Frequency: 80000
Velocity: 0,248
Power: 31,9
Pulse duration: 0,0000001
Pass count: 1
Magnification: 10
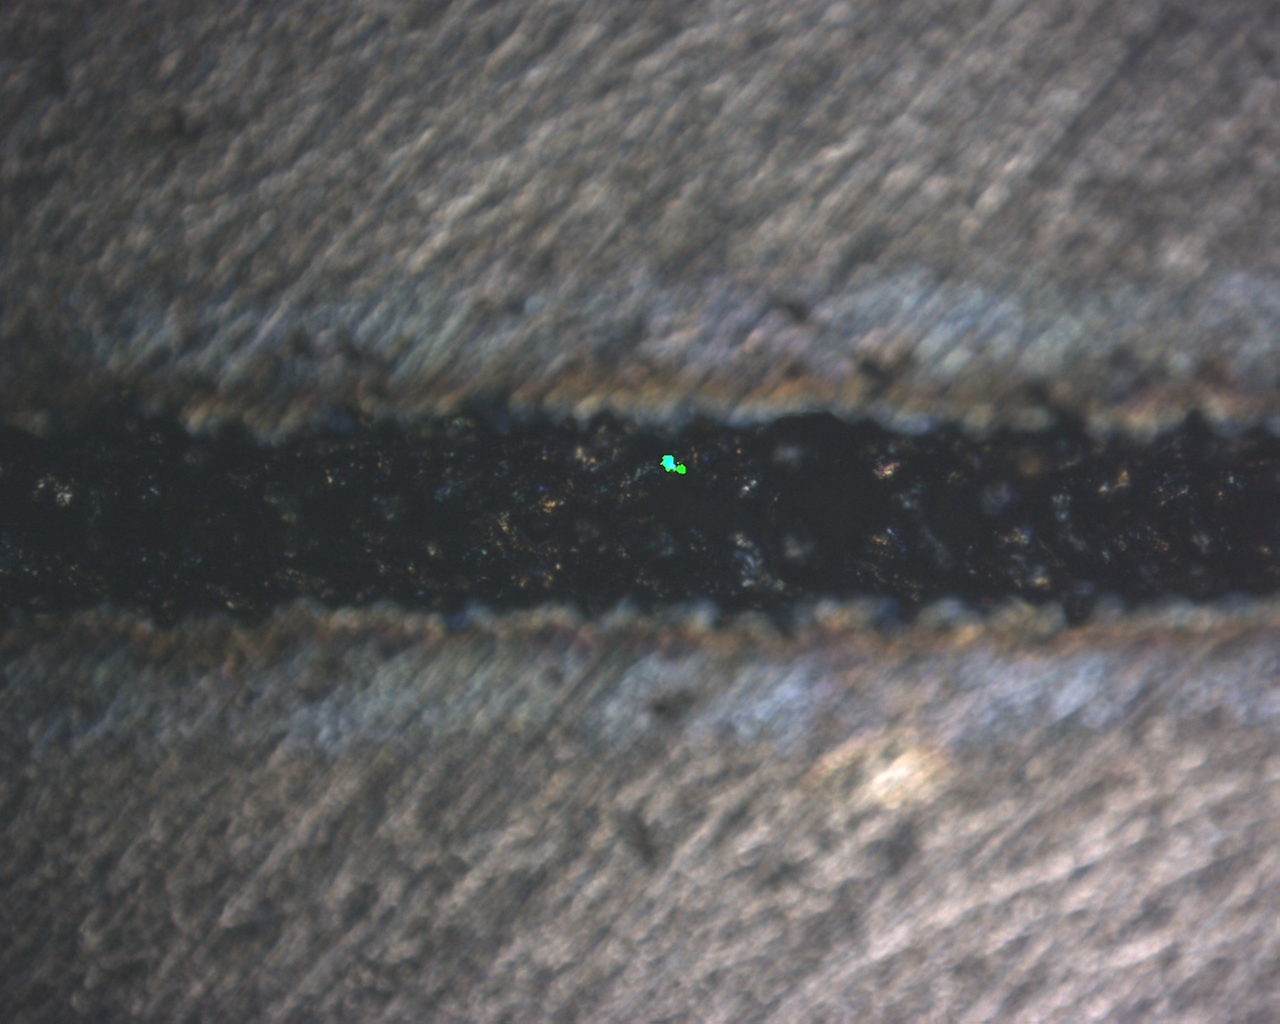
Measured width: 133.722
Other width: 78.062